Question: I am getting married this coming Saturday (May 30 2009). We are poor. So, instead of hiring a DJ, I want my friend to kick off mp3 playlists from a laptop to be played through a PA system.
Well I had a vision for some software that would be perfect for this. Here is that vision:

I want this to be so that my friend can't screw this up and I think that if my vision were a reality then there would be no screwing up.
And now for the programming question? How can I play mp3's from .net code? I am currently experimenting with NAudio, but I don't know if I can make it fade the files in/out.
Are there any other free libraries out there that could help me? Thanks for any input. Time is of the essence.
# PEOPLE!
Focus on the programming question! If I ever need to work with audio in the future, your answers could be the keys to my destiny.
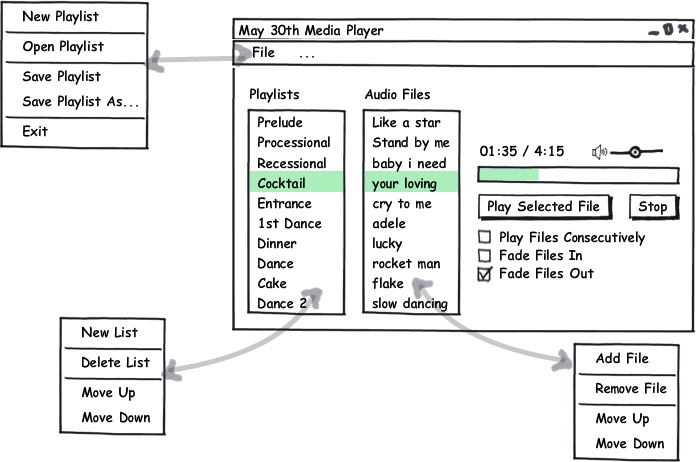
Answer: What you're describing sounds like functionality programs like iTunes and Windows Media Player have had for years, and I would recommend just using one of those two programs. However, if you do want to play MP3s from .NET, a Google search found me this: <URL>
Also, if your wedding is in 4 days, this probably not the best idea. I wouldn't waste your time writing a media player. If you want it to be polished and idiot-proof, use iTunes. If you want to write a media player, do it after your wedding.